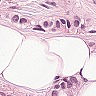
Metastatic tissue present: yes